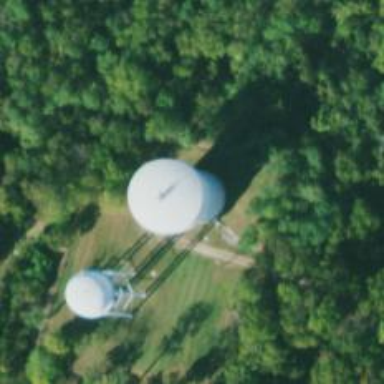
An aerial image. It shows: Water tower that is man-made.